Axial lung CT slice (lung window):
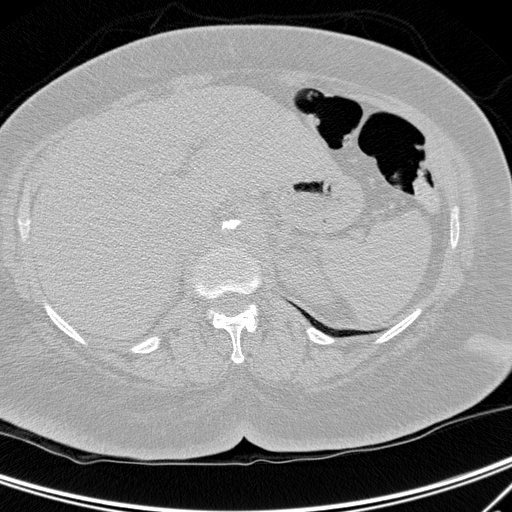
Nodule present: no